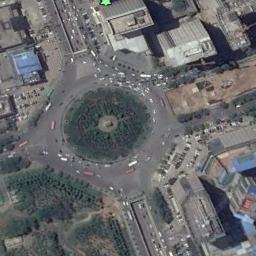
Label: roundabout